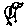
Label: bird